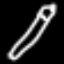
Label: pencil